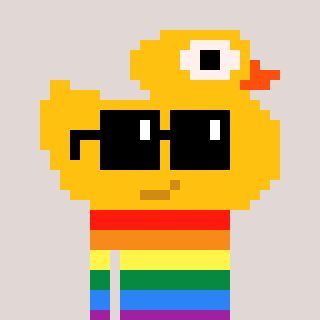
a pixel art character with square black sunglasses, a ducky-shaped head and a grayscale-colored body on a warm background